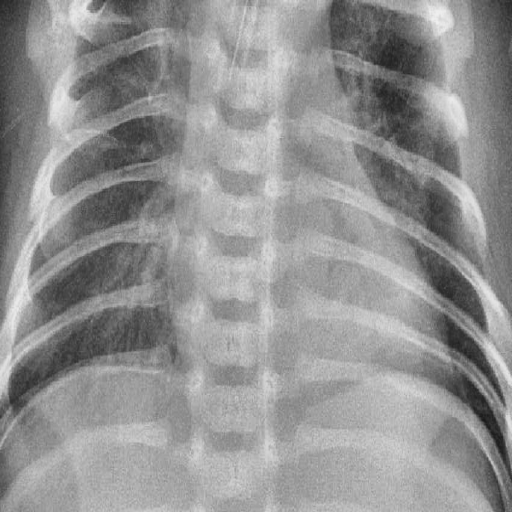
Finding: PNEUMONIA